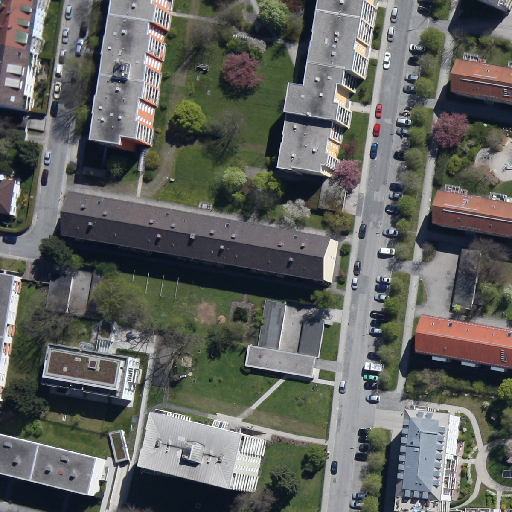
Referring expression: paved road